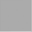
Piece: xx